Question: How does one dynamically allocate either a single dimensional array or a two dimensional array, depending on either the value 1 or 2?
This array needs to hold a 'frameCount' number of floats but split between 1 or 2 channels. The first dimension being the channel count and the second being the number of frames. If there are 2 channels, the 'frameCount' is split between the 2 dimensions, such as [channelNumber] [frameNumber]
I have the following code but I don't think it is working.
'''
float ** arrayToFill = (float **)malloc((frameCount*channelCount)*sizeof(float));
'''
My array looks like this in the debugger

I need to pass a float ** to a function so it can fill the array with as follows
'''
- (OSStatus) readFloatsConsecutive:(SInt64)numFrames intoArray:(float**)audio withOffset:(long)offset
{
OSStatus err = noErr;
if (!mExtAFRef) return -1;
int kSegmentSize = (int)(numFrames * mExtAFNumChannels * mExtAFRateRatio + .5);
if (mExtAFRateRatio < 1.) kSegmentSize = (int)(numFrames * mExtAFNumChannels / mExtAFRateRatio + .5);
AudioBufferList bufList;
UInt32 numPackets = numFrames; // Frames to read
UInt32 samples = numPackets * mExtAFNumChannels;
UInt32 loadedPackets = numPackets;
short *data = (short*)malloc(kSegmentSize*sizeof(short));
if (!data) {
NSLog(@"data is nil");
goto error;
}
bufList.mNumberBuffers = 1;
bufList.mBuffers[0].mNumberChannels = mExtAFNumChannels;
bufList.mBuffers[0].mData = data; // data is a pointer (short*) to our sample buffer
bufList.mBuffers[0].mDataByteSize = samples * sizeof(short);
@synchronized(self) {
err = ExtAudioFileRead(mExtAFRef, &loadedPackets, &bufList);
}
if (err) goto error;
if (audio) {
for (long c = 0; c < mExtAFNumChannels; c++) {
if (!audio[c]) continue;
for (long v = 0; v < numFrames; v++) {
if (v < loadedPackets) audio[c][v+offset] = (float)data[v*mExtAFNumChannels+c] / 32768.f;
else audio[c][v+offset] = 0.f;
}
}
}
error:
free(data);
if (err != noErr) return err;
if (loadedPackets < numFrames) mExtAFReachedEOF = YES;
mRpos += loadedPackets;
return loadedPackets;
}
'''
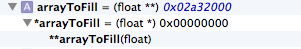
Answer: Your malloc statement is correct, but your type is wrong. Malloc returns an address, (ie a pointer) and the thing at that address is the first of a series of floats. That is, it returns a pointer to a float.
try
'''
float * arrayToFill = malloc ( (frameCount * channelCount) * sizeof( float ));
'''
If you really need a pointer pointer, then you probably need to malloc something like this:
'''
float ** arrayToFill = malloc(frameCount * sizeof(float *));
for(i=0;i<frameCount;i++)
arrayToFill[i] = malloc(channelCount * sizeof(float));
'''
But this is just a guess. The function you are calling be clear on what to pass it.